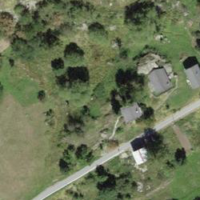
EUNIS habitat code: 23
Species observed at this site:
Linaria vulgaris
Equisetum arvense